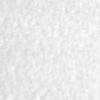
Label: no_change